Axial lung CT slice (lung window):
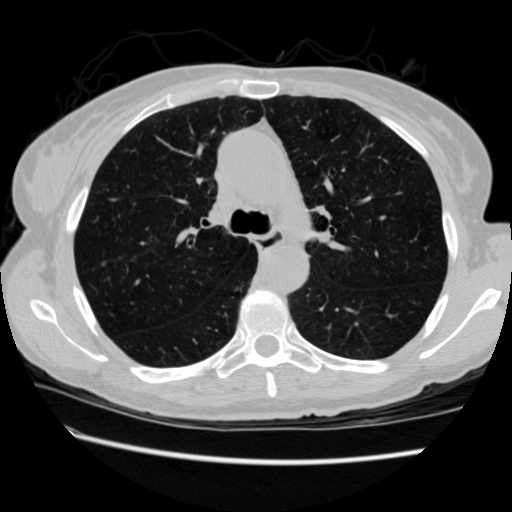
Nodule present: no